Interaction volume radius: 5 \u00c5
Interaction volume height: 30 \u00c5
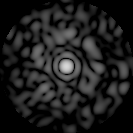
Disorder parameter: 0.8277